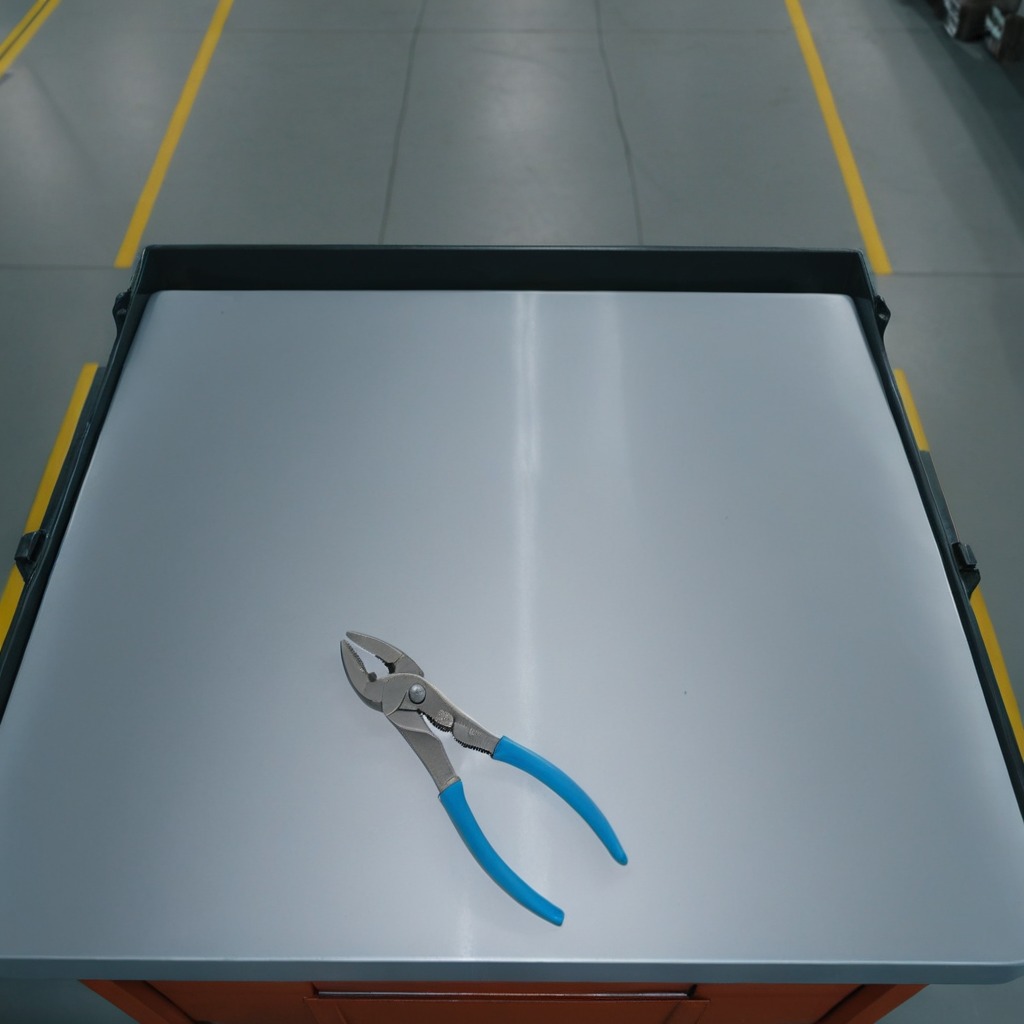
A plier is lying on the toolbox surface in an airplane hangar workshop.